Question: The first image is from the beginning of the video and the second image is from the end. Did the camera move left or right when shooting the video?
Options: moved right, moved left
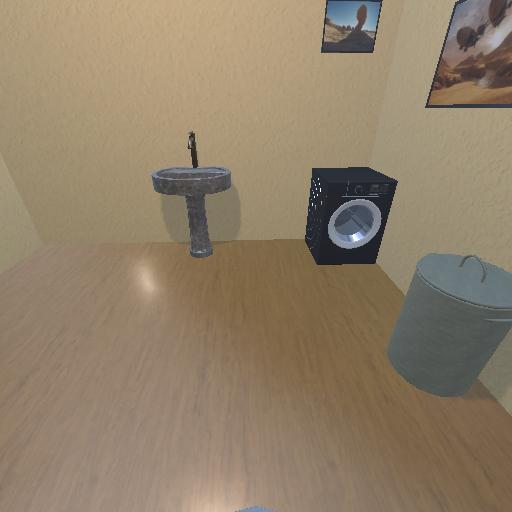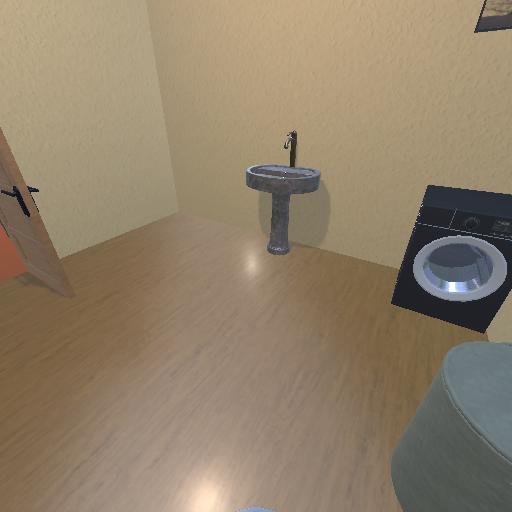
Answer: moved right